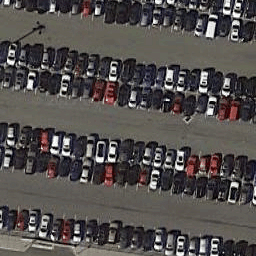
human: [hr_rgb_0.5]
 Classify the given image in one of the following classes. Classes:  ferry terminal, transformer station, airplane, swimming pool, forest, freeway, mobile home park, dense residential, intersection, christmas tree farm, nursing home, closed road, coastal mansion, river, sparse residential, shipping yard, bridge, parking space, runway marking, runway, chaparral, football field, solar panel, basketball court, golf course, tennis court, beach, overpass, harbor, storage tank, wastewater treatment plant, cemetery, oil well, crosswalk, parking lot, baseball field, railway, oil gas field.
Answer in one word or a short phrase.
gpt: parking lot